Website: slack
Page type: stored-credit-cards
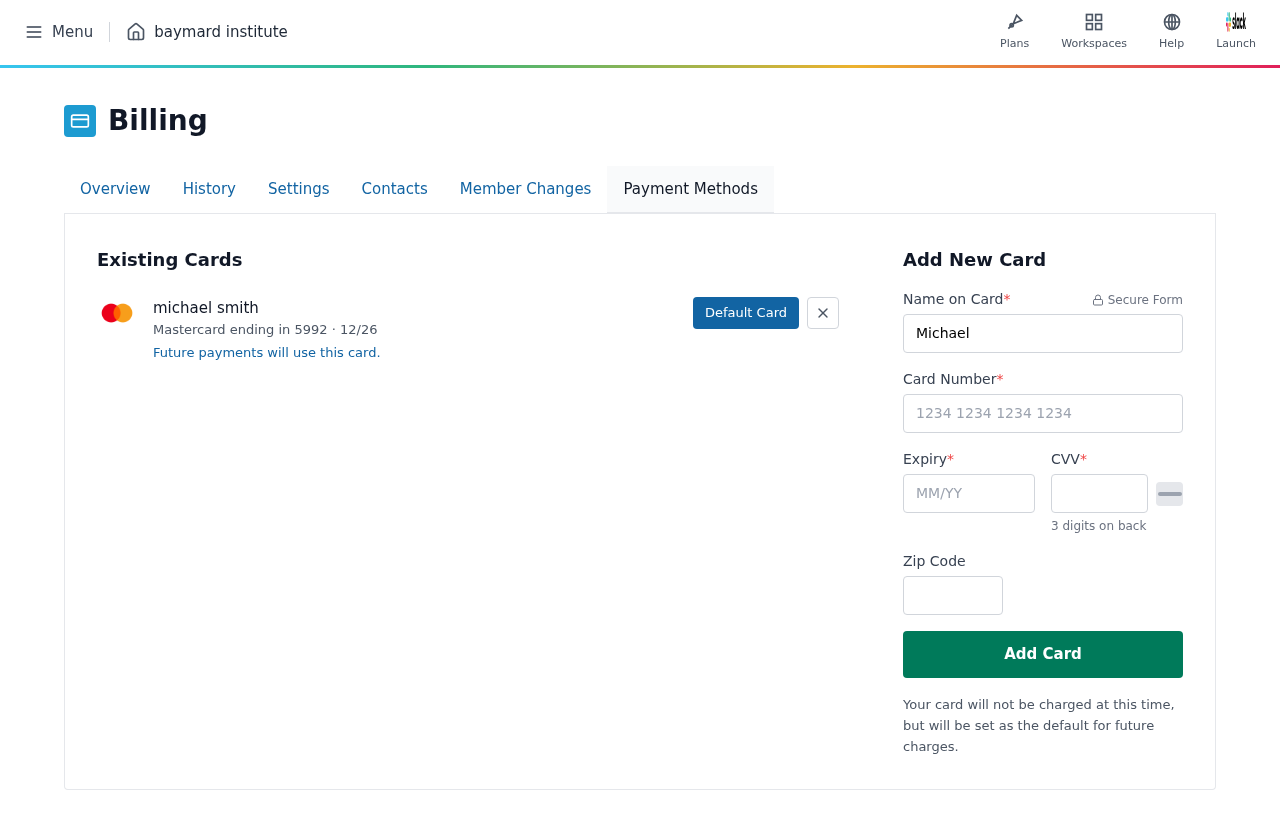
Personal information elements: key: PII_CARD_CVV
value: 956
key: PII_CARD_EXPIRY
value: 12/26
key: PII_CARD_EXPIRY_MONTH
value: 12
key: PII_CARD_EXPIRY_YEAR
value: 26
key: PII_CARD_LAST4
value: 5992
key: PII_CARD_NUMBER
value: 2224 7659 7470 5992
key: PII_CARD_TYPE
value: Mastercard
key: PII_FULLNAME
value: michael smith
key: PII_FULLNAME
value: Michael Smith
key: PII_POSTCODE
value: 67727